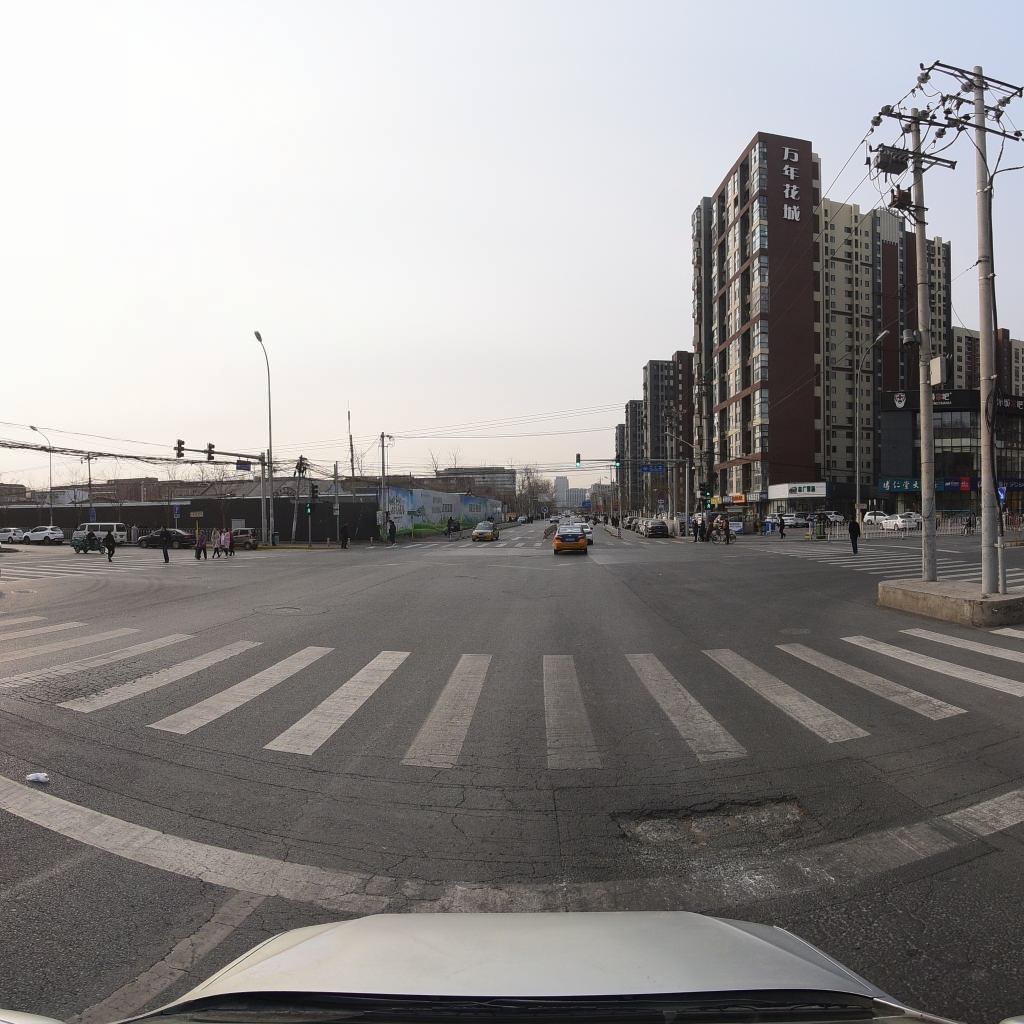
Region: Fengtai
Road damage annotations: manhole cover, alligator crack, manhole cover, longitudinal crack, longitudinal crack, pothole, longitudinal crack